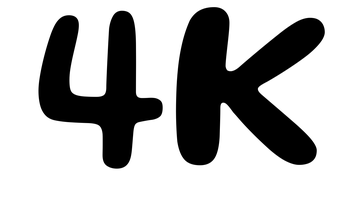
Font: Gluten_Medium